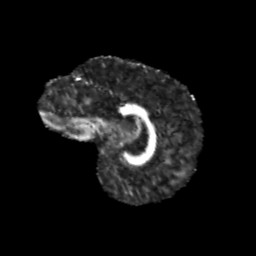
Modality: FA
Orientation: sagittal
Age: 12
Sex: female
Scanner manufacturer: siemens
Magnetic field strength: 3 T
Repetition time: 3.8 s
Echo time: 0.07 s